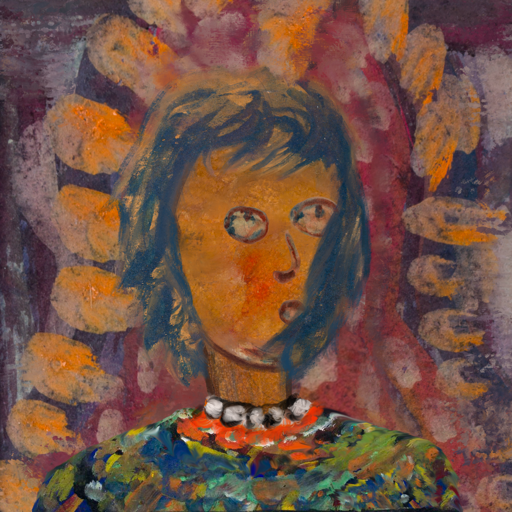
Background: Doll, Head And Neck Side: Pipe, Face Side: Orphan, Bust: An_Impression, Hair Side: In_The_Sun, Head Accessory: Blank, Second Necklace: Blank, Necklace: An_Impression, Baby: Blank